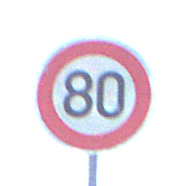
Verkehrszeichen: Geschwindigkeit80
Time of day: MorningAfternoon
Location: Outdoor (Nature)
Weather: PartlyCloudy
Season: NotSpecified
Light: Natural